В астрономии за единицу длины принято среднее расстояние $R$ от Земли до Солнца, называемое астрономической единицей (1 a.e.). В геоцентрической системе отсчёта, связанной с Землёй, Луна вращается по круговой орбите радиуса $r_{л}=2.57 \cdot 10^{-3}~а.е.$ В гелиоцентрической системе траектория нашего естественного спутника выглядит гораздо более сложно, поскольку Луна вращается вокруг Земли, которая в свою очередь вращается вокруг Солнца (вращение происходит в одну сторону).
Вычислите радиусы кривизны $r_{п}$ и $r_{н}$ траектории Луны в гелиоцентрической системе отсчета во время полнолуния и новолуния. Ответ выразите в астрономических единицах. Отметьте качественно положение соответствующих центров кривизны ($O_{п}$ и $O_{н}$) на рисунке, на котором изображены Солнце и Земля. Отношение массы Земли к массе Солнца $m_{з} / m_{с}=3 \cdot 10^{-6}$.
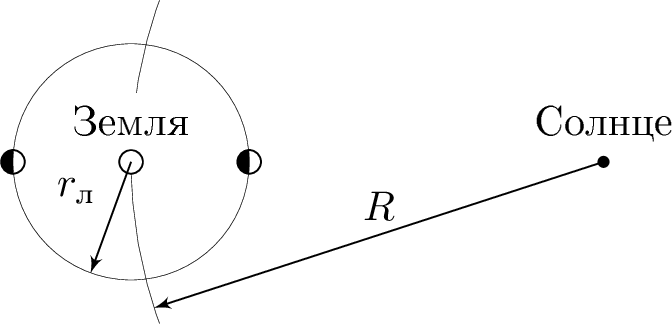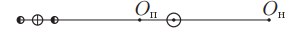
Решение: Пусть $v_{З}$ — скорость Земли в системе отсчёта, связанной с Солнцем (гелиоцентрической), $v_{л}$ — скорость Луны относительно Земли. Земля движется по окружности радиуса $R$. Запишем, используя закон всемирного тяготения: $$ a_{З}=\frac{v_{З}^{2}}{R}=G \frac{m_{с}}{R^{2}}, $$ где $G$ — гравитационная постоянная. Рассмотрим движение Луны в в системе отсчёта, связанной с Землей (геоцентрической). Пренебрегая гравитационным взаимодействием Луны с Солнцем и неинерциальностью данной системы отсчета, запишем $$ a_{л}=\frac{v_{л}^{2}}{r_{л}}=G \frac{m_{З}}{r_{л}^{2}}, $$ отсюда получаем $$ v_{л}=v_{З} \sqrt{\frac{m_{З}}{m_{с}} \frac{R}{r_{л}}}. $$ Рассмотрим полнолуние — момент максимального удаления Луны от Солнца. В системе отсчета Солнца: $$ \frac{\left(v_{З}+v_{л}\right)^{2}}{r_{п}}=G\left(\frac{m_{с}}{\left(R+r_{л}\right)^{2}}+\frac{m_{З}}{r_{л}^{2}}\right), $$ откуда получаем: $$ r_{п}=R \frac{\frac{r_{л}}{R}\left(\sqrt{\frac{r_{л}}{R}}+\sqrt{\frac{m_{З}}{m_{с}}}\right)^{2}}{\left(\frac{r_{л}}{R}\right)^{2}+\frac{m_{З}}{m_{с}}\left(1+\frac{r_{л}}{R}\right)^{2}} \approx 0.73~а.е. $$ Аналогично для новолуния: $$ \begin{gathered} \frac{\left(v_{З}-v_{л}\right)^{2}}{r_{н}}=G\left(\frac{m_{с}}{\left(R-r_{л}\right)^{2}}-\frac{m_{З}}{r_{л}^{2}}\right) \\ r_{н}=R \frac{\frac{r_{л}}{R}\left(\sqrt{\frac{r_{л}}{R}}-\sqrt{\frac{m_{З}}{m_{с}}}\right)^{2}}{\left(\frac{r_{л}}{R}\right)^{2}-\frac{m_{З}}{m_{с}}\left(1-\frac{r_{л}}{R}\right)^{2}} \approx 1.70~а.е. \end{gathered} $$ Схематическое положение соответствующих центров кривизны показано на рисунке.
Ответ: $$ r_{п}=R \frac{\frac{r_{л}}{R}\left(\sqrt{\frac{r_{л}}{R}}+\sqrt{\frac{m_{З}}{m_{с}}}\right)^{2}}{\left(\frac{r_{л}}{R}\right)^{2}+\frac{m_{З}}{m_{с}}\left(1+\frac{r_{л}}{R}\right)^{2}} \approx 0.73~а.е. $$ $$ r_{н}=R \frac{\frac{r_{л}}{R}\left(\sqrt{\frac{r_{л}}{R}}-\sqrt{\frac{m_{З}}{m_{с}}}\right)^{2}}{\left(\frac{r_{л}}{R}\right)^{2}-\frac{m_{З}}{m_{с}}\left(1-\frac{r_{л}}{R}\right)^{2}} \approx 1.70~а.е. $$
Темы:
T, Механика, Кинематика, Всероссийские, Движение по орбите, Геометрия